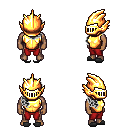
a pixel art fantasy rpg character, male body template, human, dark skin, gold chest armor, red pants, gray right-swept hairstyle, gold helm, gray slippers, four views (front, back, left, right), 2x2 character sprite sheet, small pixel art, hard edges, no anti-aliasing